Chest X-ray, AP view. Patient: 50 years old, sex M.
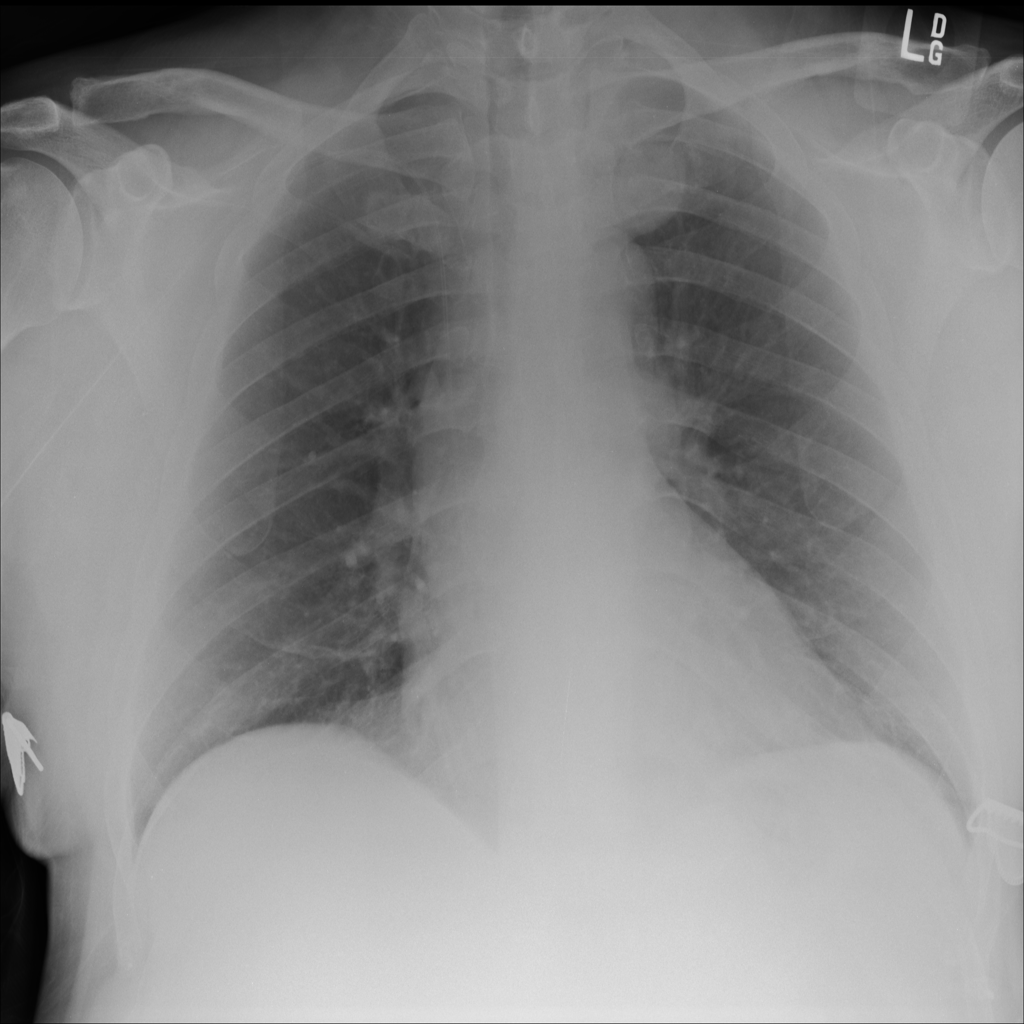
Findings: No Finding